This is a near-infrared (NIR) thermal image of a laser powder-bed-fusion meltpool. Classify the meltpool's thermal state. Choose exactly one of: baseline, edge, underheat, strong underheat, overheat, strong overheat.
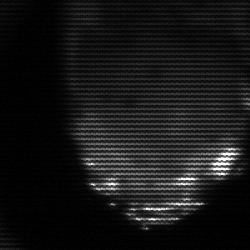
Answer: edge